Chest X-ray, AP view. Patient: 33 years old, sex M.
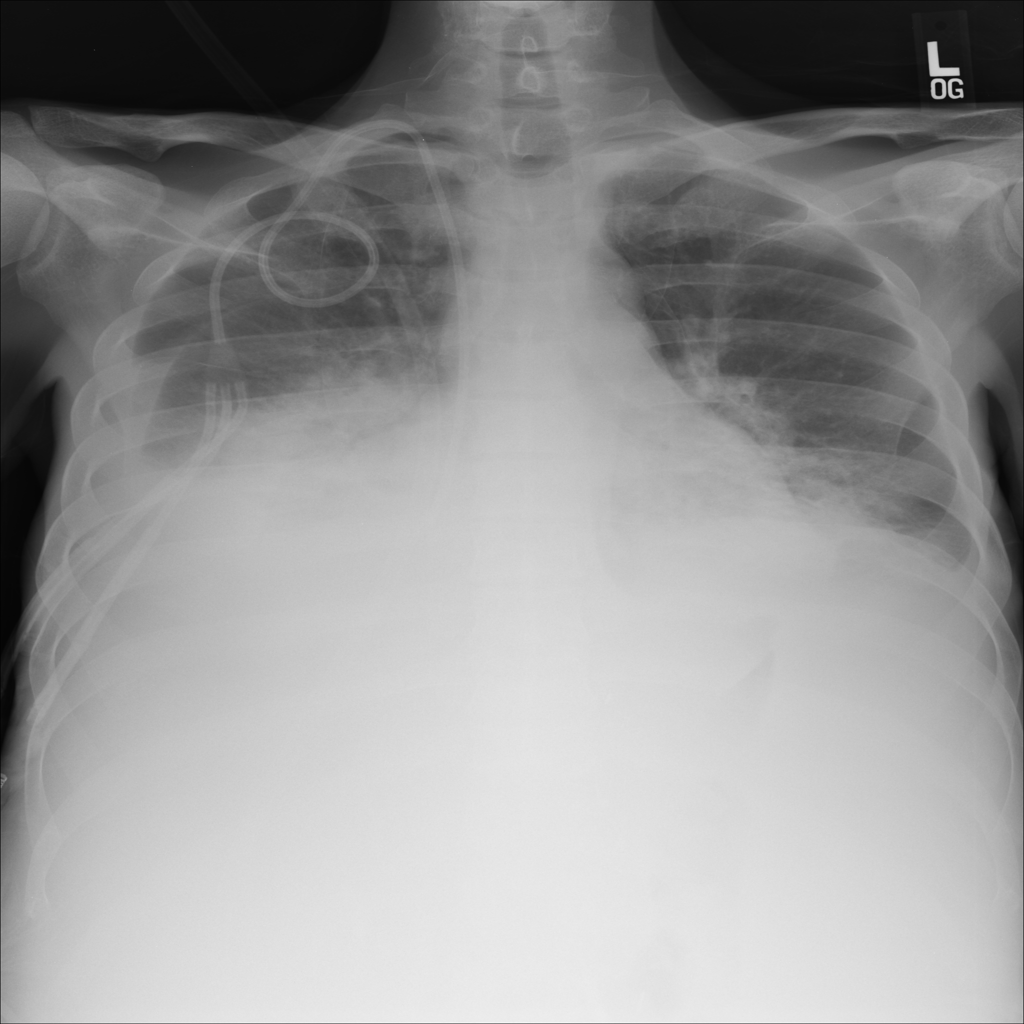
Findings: Effusion